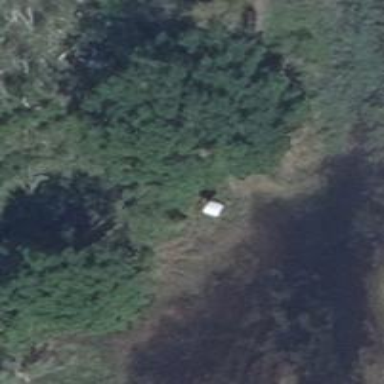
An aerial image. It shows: Shelter that serves as hunting stand.